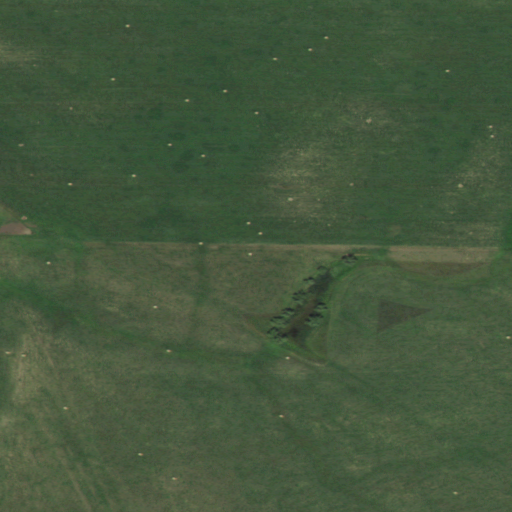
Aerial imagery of plain(s) in North Dakota named Maverick Flat containing cultivated crops and grassland